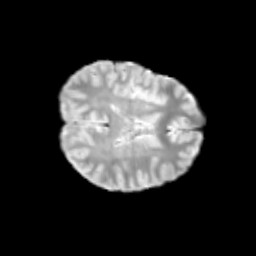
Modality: T2w
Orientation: axial
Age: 12
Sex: male
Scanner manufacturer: siemens
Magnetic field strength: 3 T
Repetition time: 3.8 s
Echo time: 0.07 s